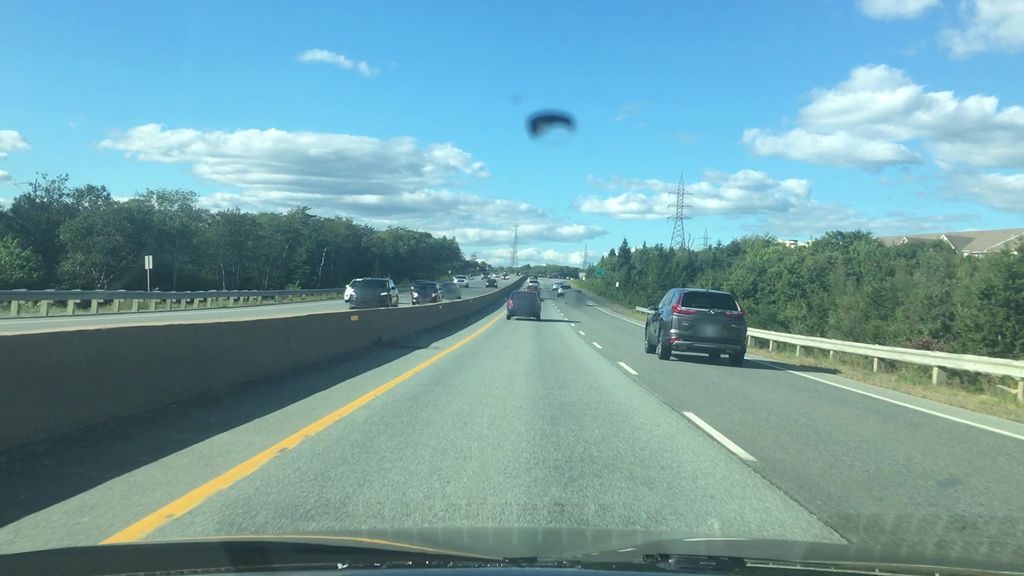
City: halifax